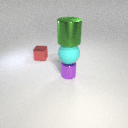
small purple metal cylinder in front of small red metal cube